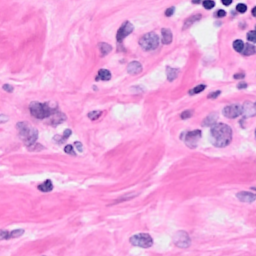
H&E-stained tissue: Breast